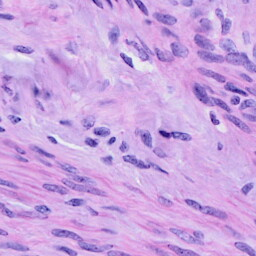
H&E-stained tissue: Cervix